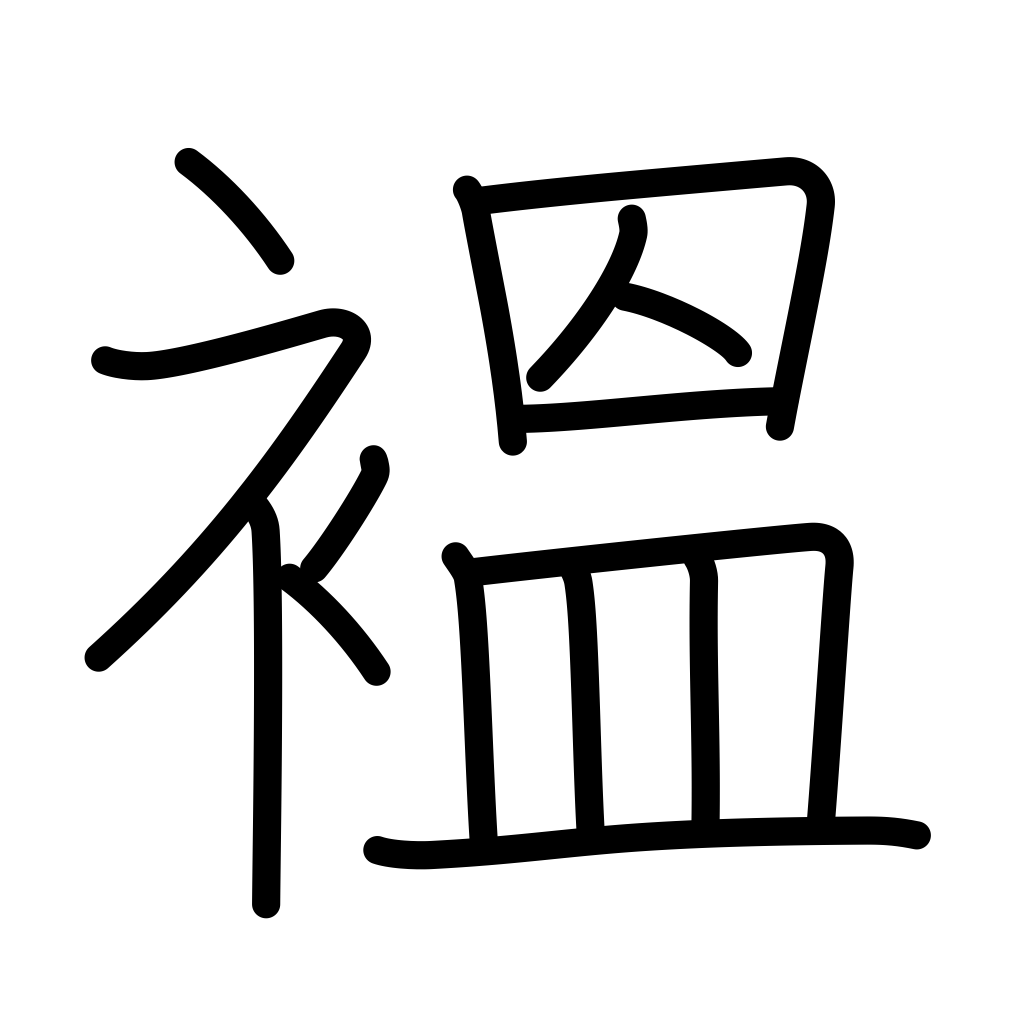
Meaning: robe